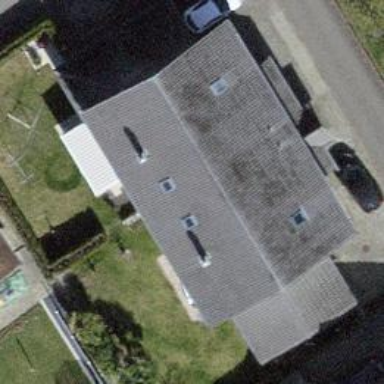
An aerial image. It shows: Building with tiled roof.